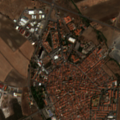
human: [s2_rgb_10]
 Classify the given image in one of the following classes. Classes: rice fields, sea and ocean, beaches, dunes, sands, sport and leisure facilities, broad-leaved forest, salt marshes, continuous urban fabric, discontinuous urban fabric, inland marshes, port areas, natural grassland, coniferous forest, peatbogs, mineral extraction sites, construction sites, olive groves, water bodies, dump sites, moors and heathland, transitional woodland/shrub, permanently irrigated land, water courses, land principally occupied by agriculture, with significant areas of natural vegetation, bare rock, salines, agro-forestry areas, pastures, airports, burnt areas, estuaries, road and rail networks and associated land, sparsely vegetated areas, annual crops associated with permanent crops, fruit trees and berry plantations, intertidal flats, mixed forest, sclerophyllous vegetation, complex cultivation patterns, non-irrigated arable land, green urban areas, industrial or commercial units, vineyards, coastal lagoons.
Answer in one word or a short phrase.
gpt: continuous urban fabric, discontinuous urban fabric, non-irrigated arable land, olive groves